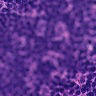
Metastatic tissue present: no